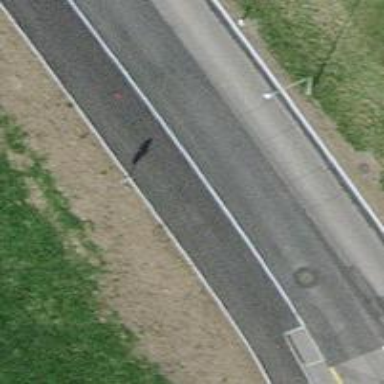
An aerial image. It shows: Tertiary road with asphalt on the left sidewalk.